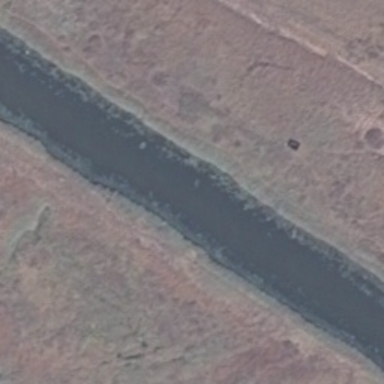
It is a river with some plants on both banks of the river .